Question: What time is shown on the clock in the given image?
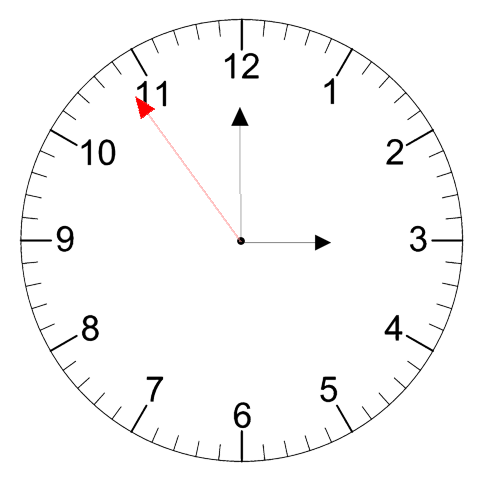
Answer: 02:59:54